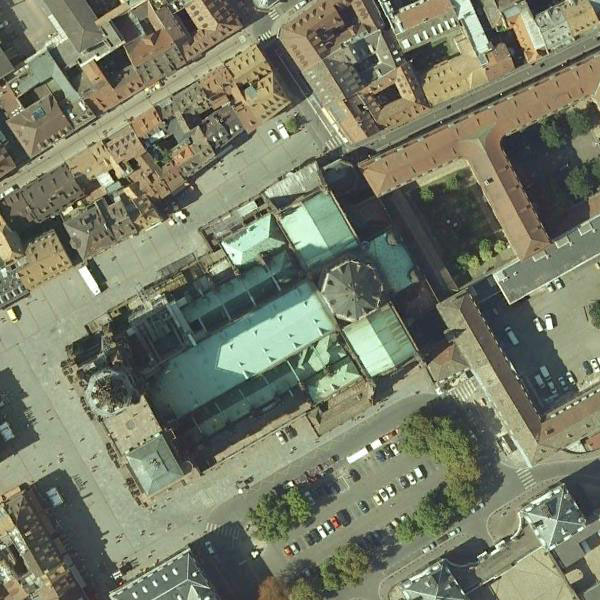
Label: Church